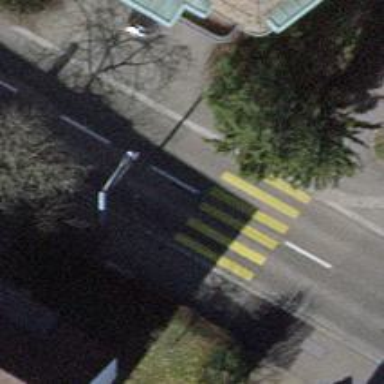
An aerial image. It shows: Uncontrolled zebra crossing with notable zebra markings.